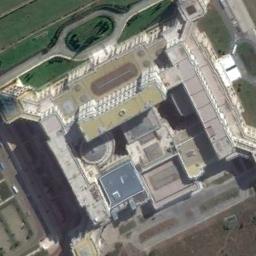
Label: palace